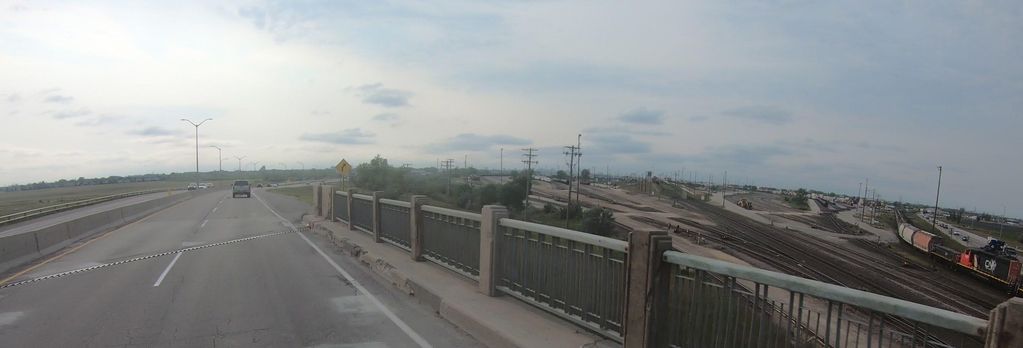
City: winnipeg